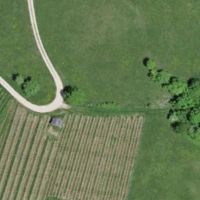
EUNIS habitat code: 52
Species observed at this site:
Prunus spinosa